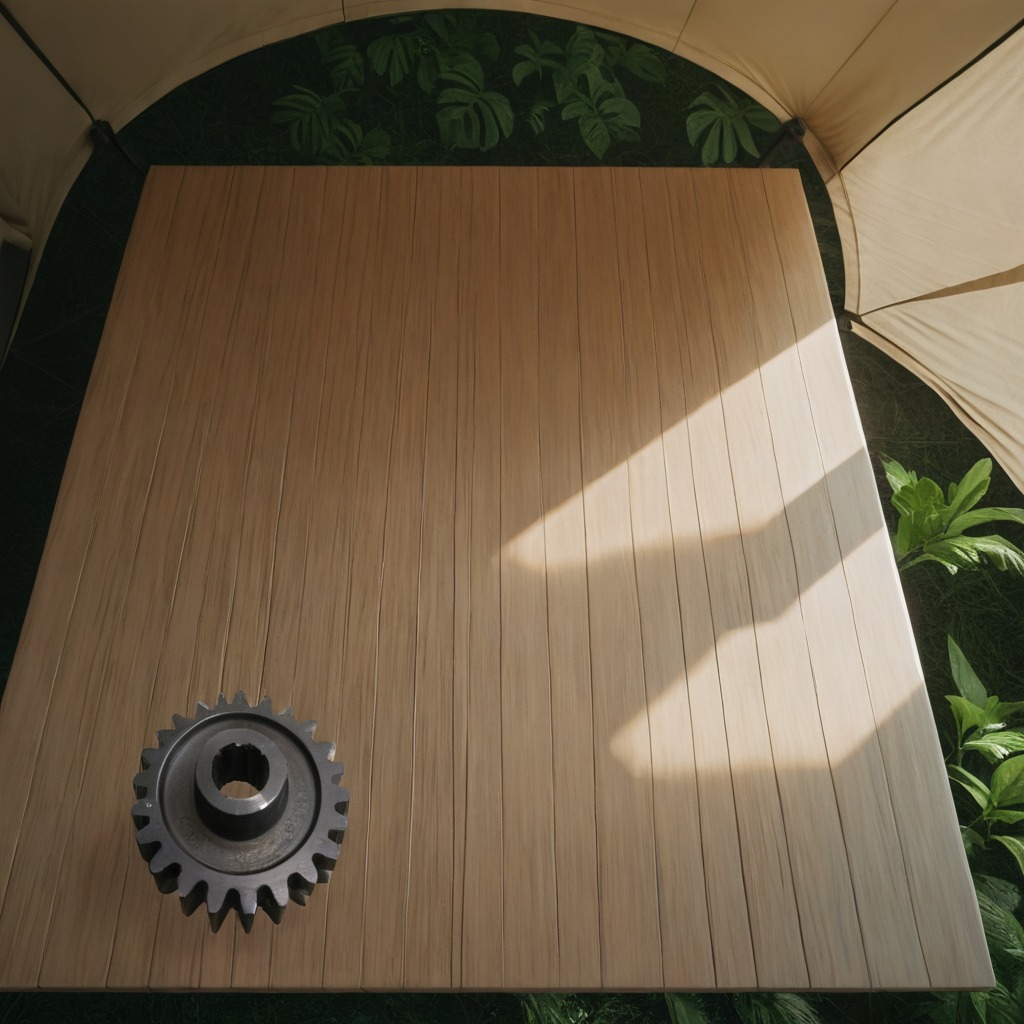
A steel gear with teeth is lying on a wooden table in a jungle field workshop tent.